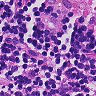
Metastatic tissue present: no